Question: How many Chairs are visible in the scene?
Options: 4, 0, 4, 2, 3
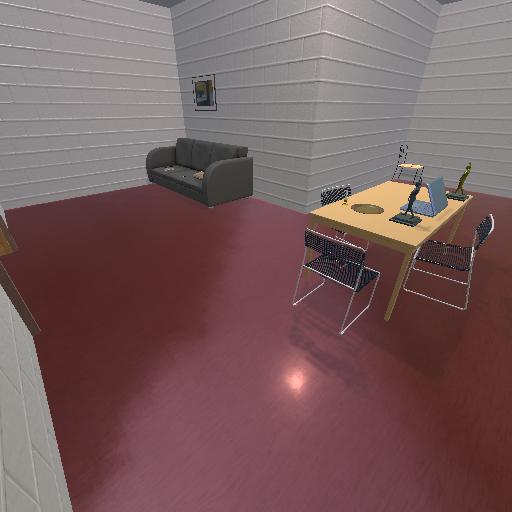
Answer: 4